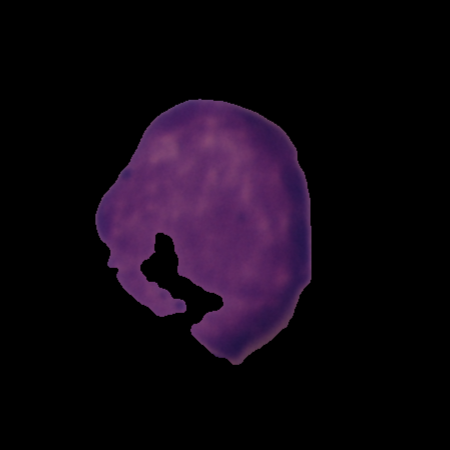
Label: cancer